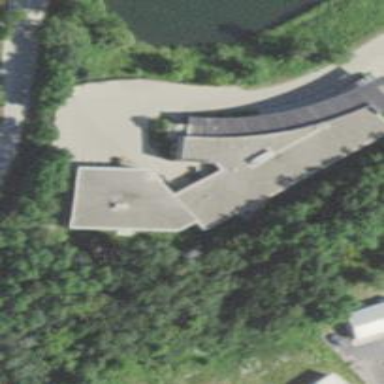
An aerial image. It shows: Commercial building.